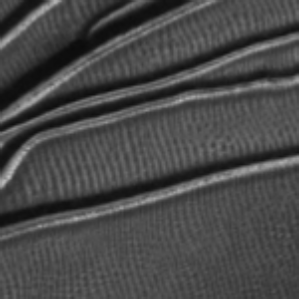
Label: frost